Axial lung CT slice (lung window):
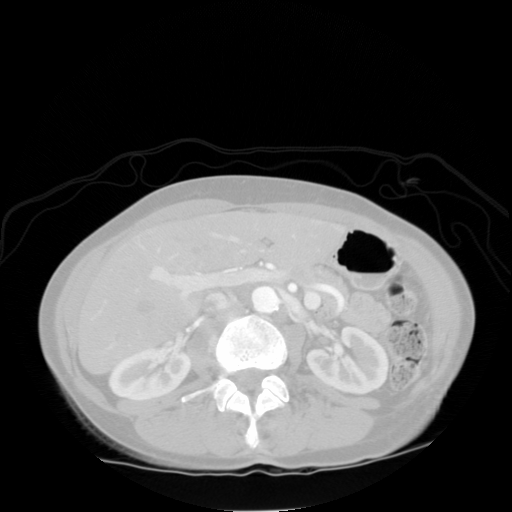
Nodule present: no